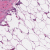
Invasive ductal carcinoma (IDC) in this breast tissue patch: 0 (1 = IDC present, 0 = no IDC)